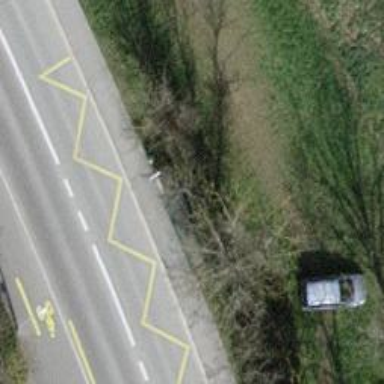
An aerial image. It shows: Bus stop with shelter.